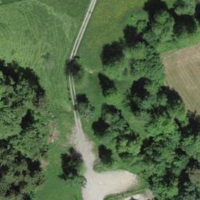
EUNIS habitat code: 24
Species observed at this site:
Lamium galeobdolon